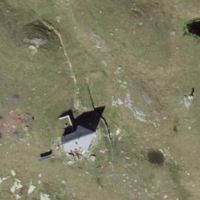
EUNIS habitat code: 26
Species observed at this site:
Saxifraga bryoides